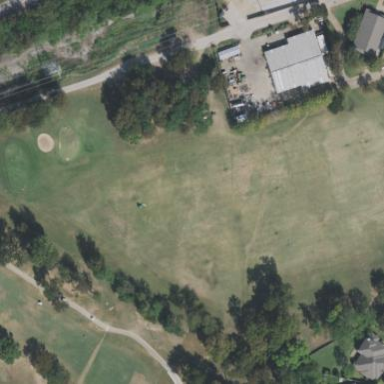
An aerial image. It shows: Driving range for golf practice.